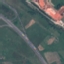
Land use / land cover: Highway